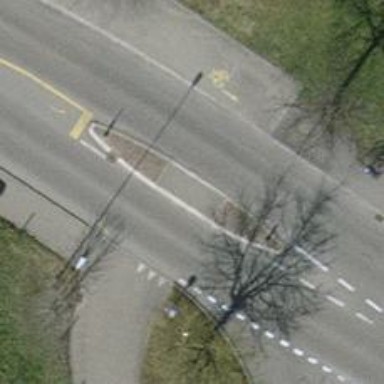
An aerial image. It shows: Asphalt path with crossing.